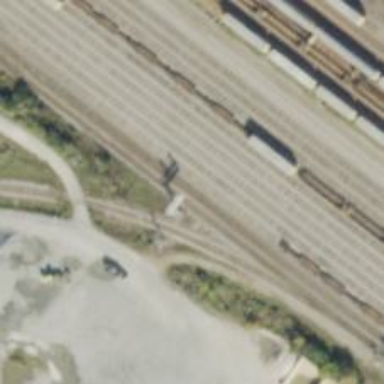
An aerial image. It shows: Railway signal.